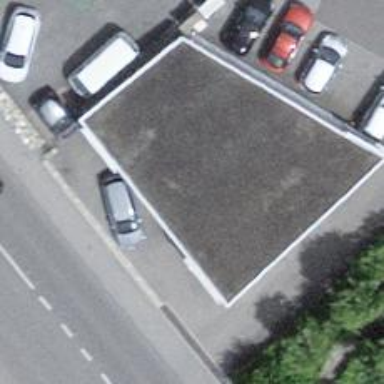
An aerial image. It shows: Car shop.